Field crop: maize
Growth stage: 2
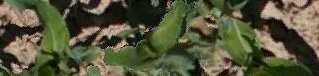
Species: maize